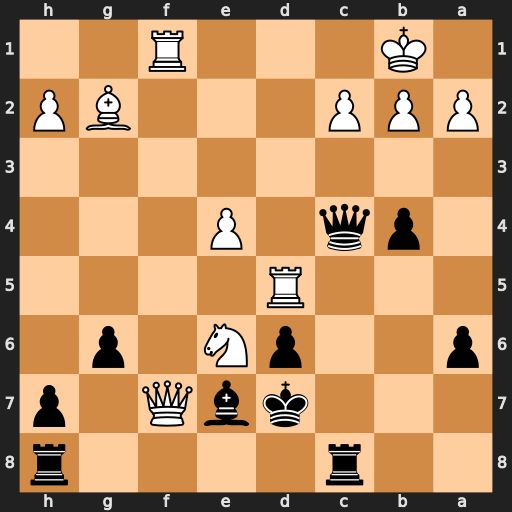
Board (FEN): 2r4r/3kbQ1p/p2pN1p1/3R4/1pq1P3/8/PPP3BP/1K3R2
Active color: b
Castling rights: -
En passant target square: -
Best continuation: Qxc2+ Ka1 Qc1+ Rxc1 Rxc1#